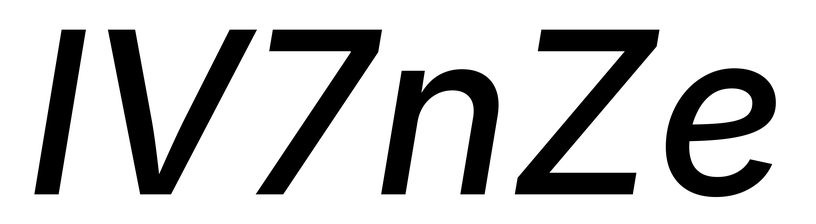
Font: Inter-Italic_Medium_Italic